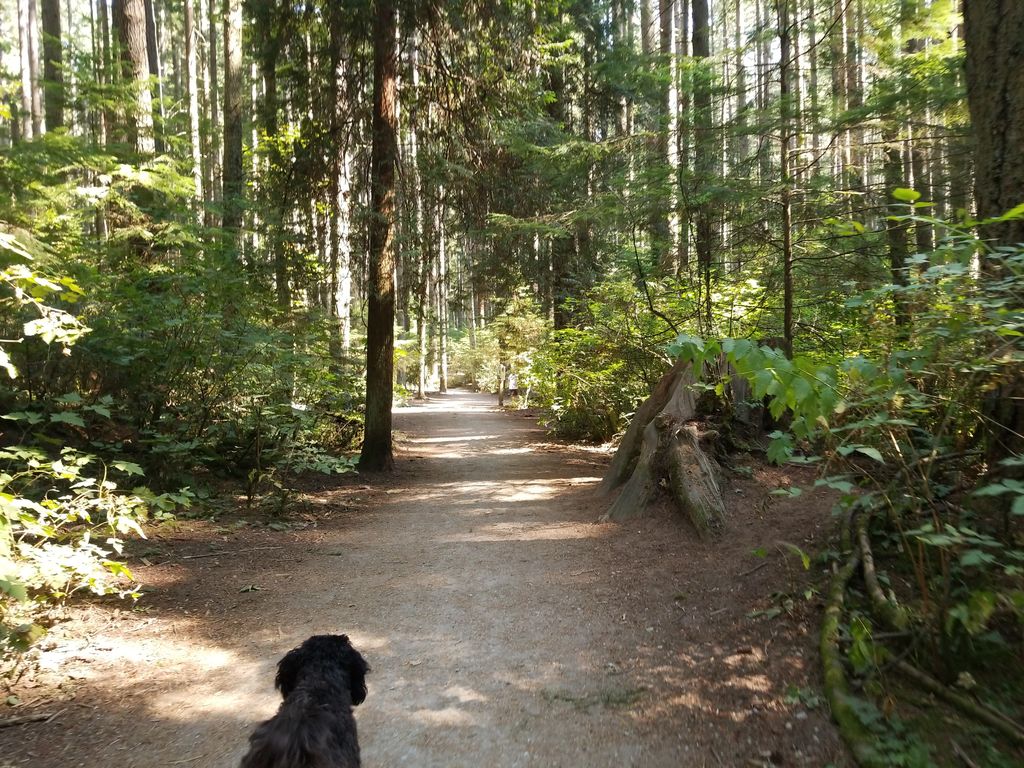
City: vancouver